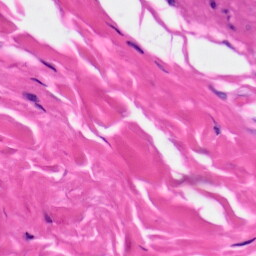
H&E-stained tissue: Skin